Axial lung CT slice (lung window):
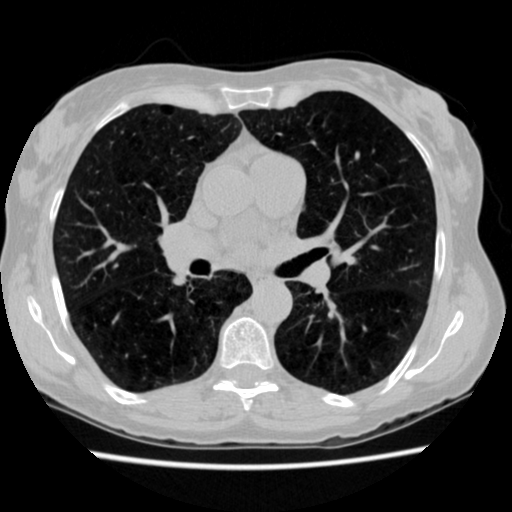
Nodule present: no